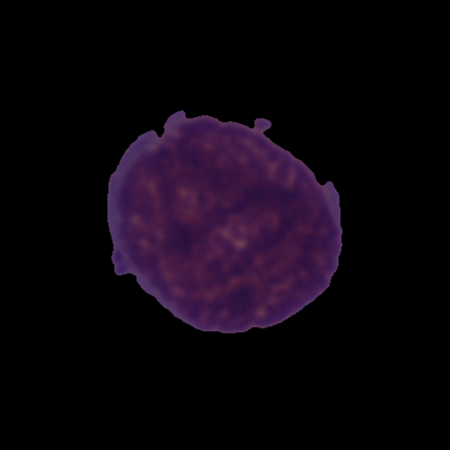
Label: cancer